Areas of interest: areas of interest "Cemetery"
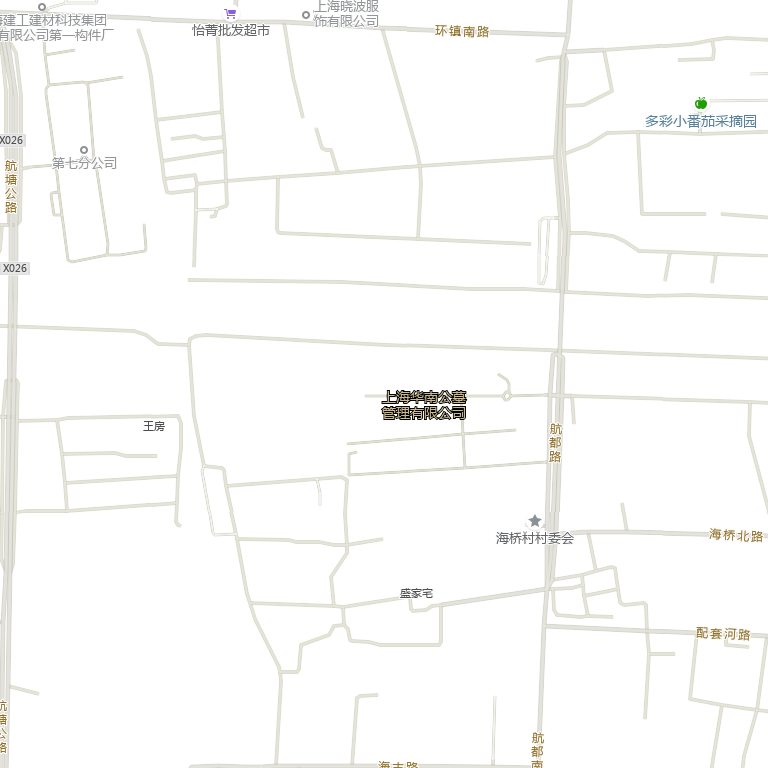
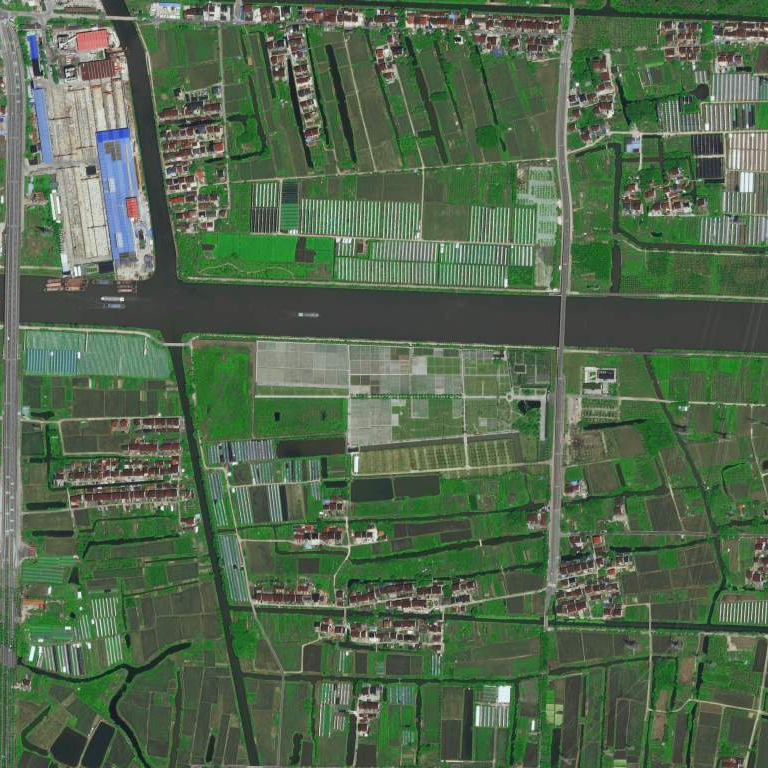